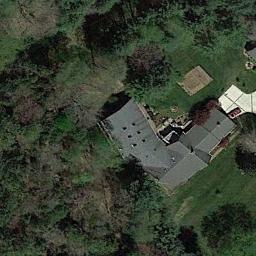
Label: residential